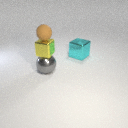
small yellow metal cube below small brown rubber sphere